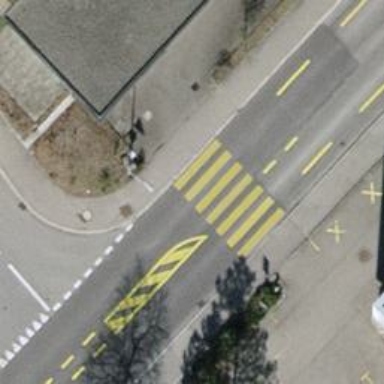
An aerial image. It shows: Marked crossing with zebra stripes on the road.